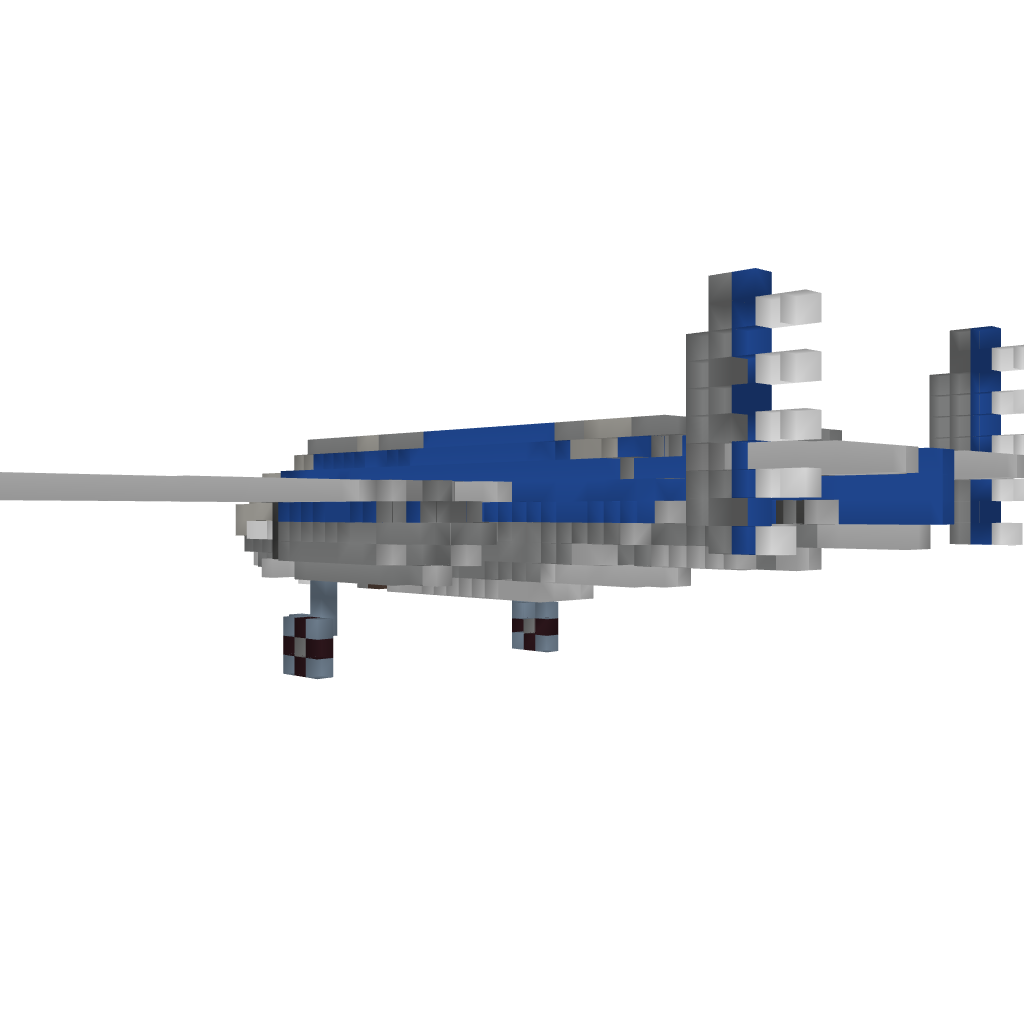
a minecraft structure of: North American B-25